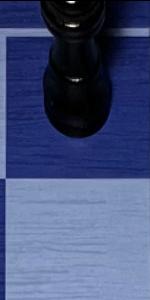
Label: Empty